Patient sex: F
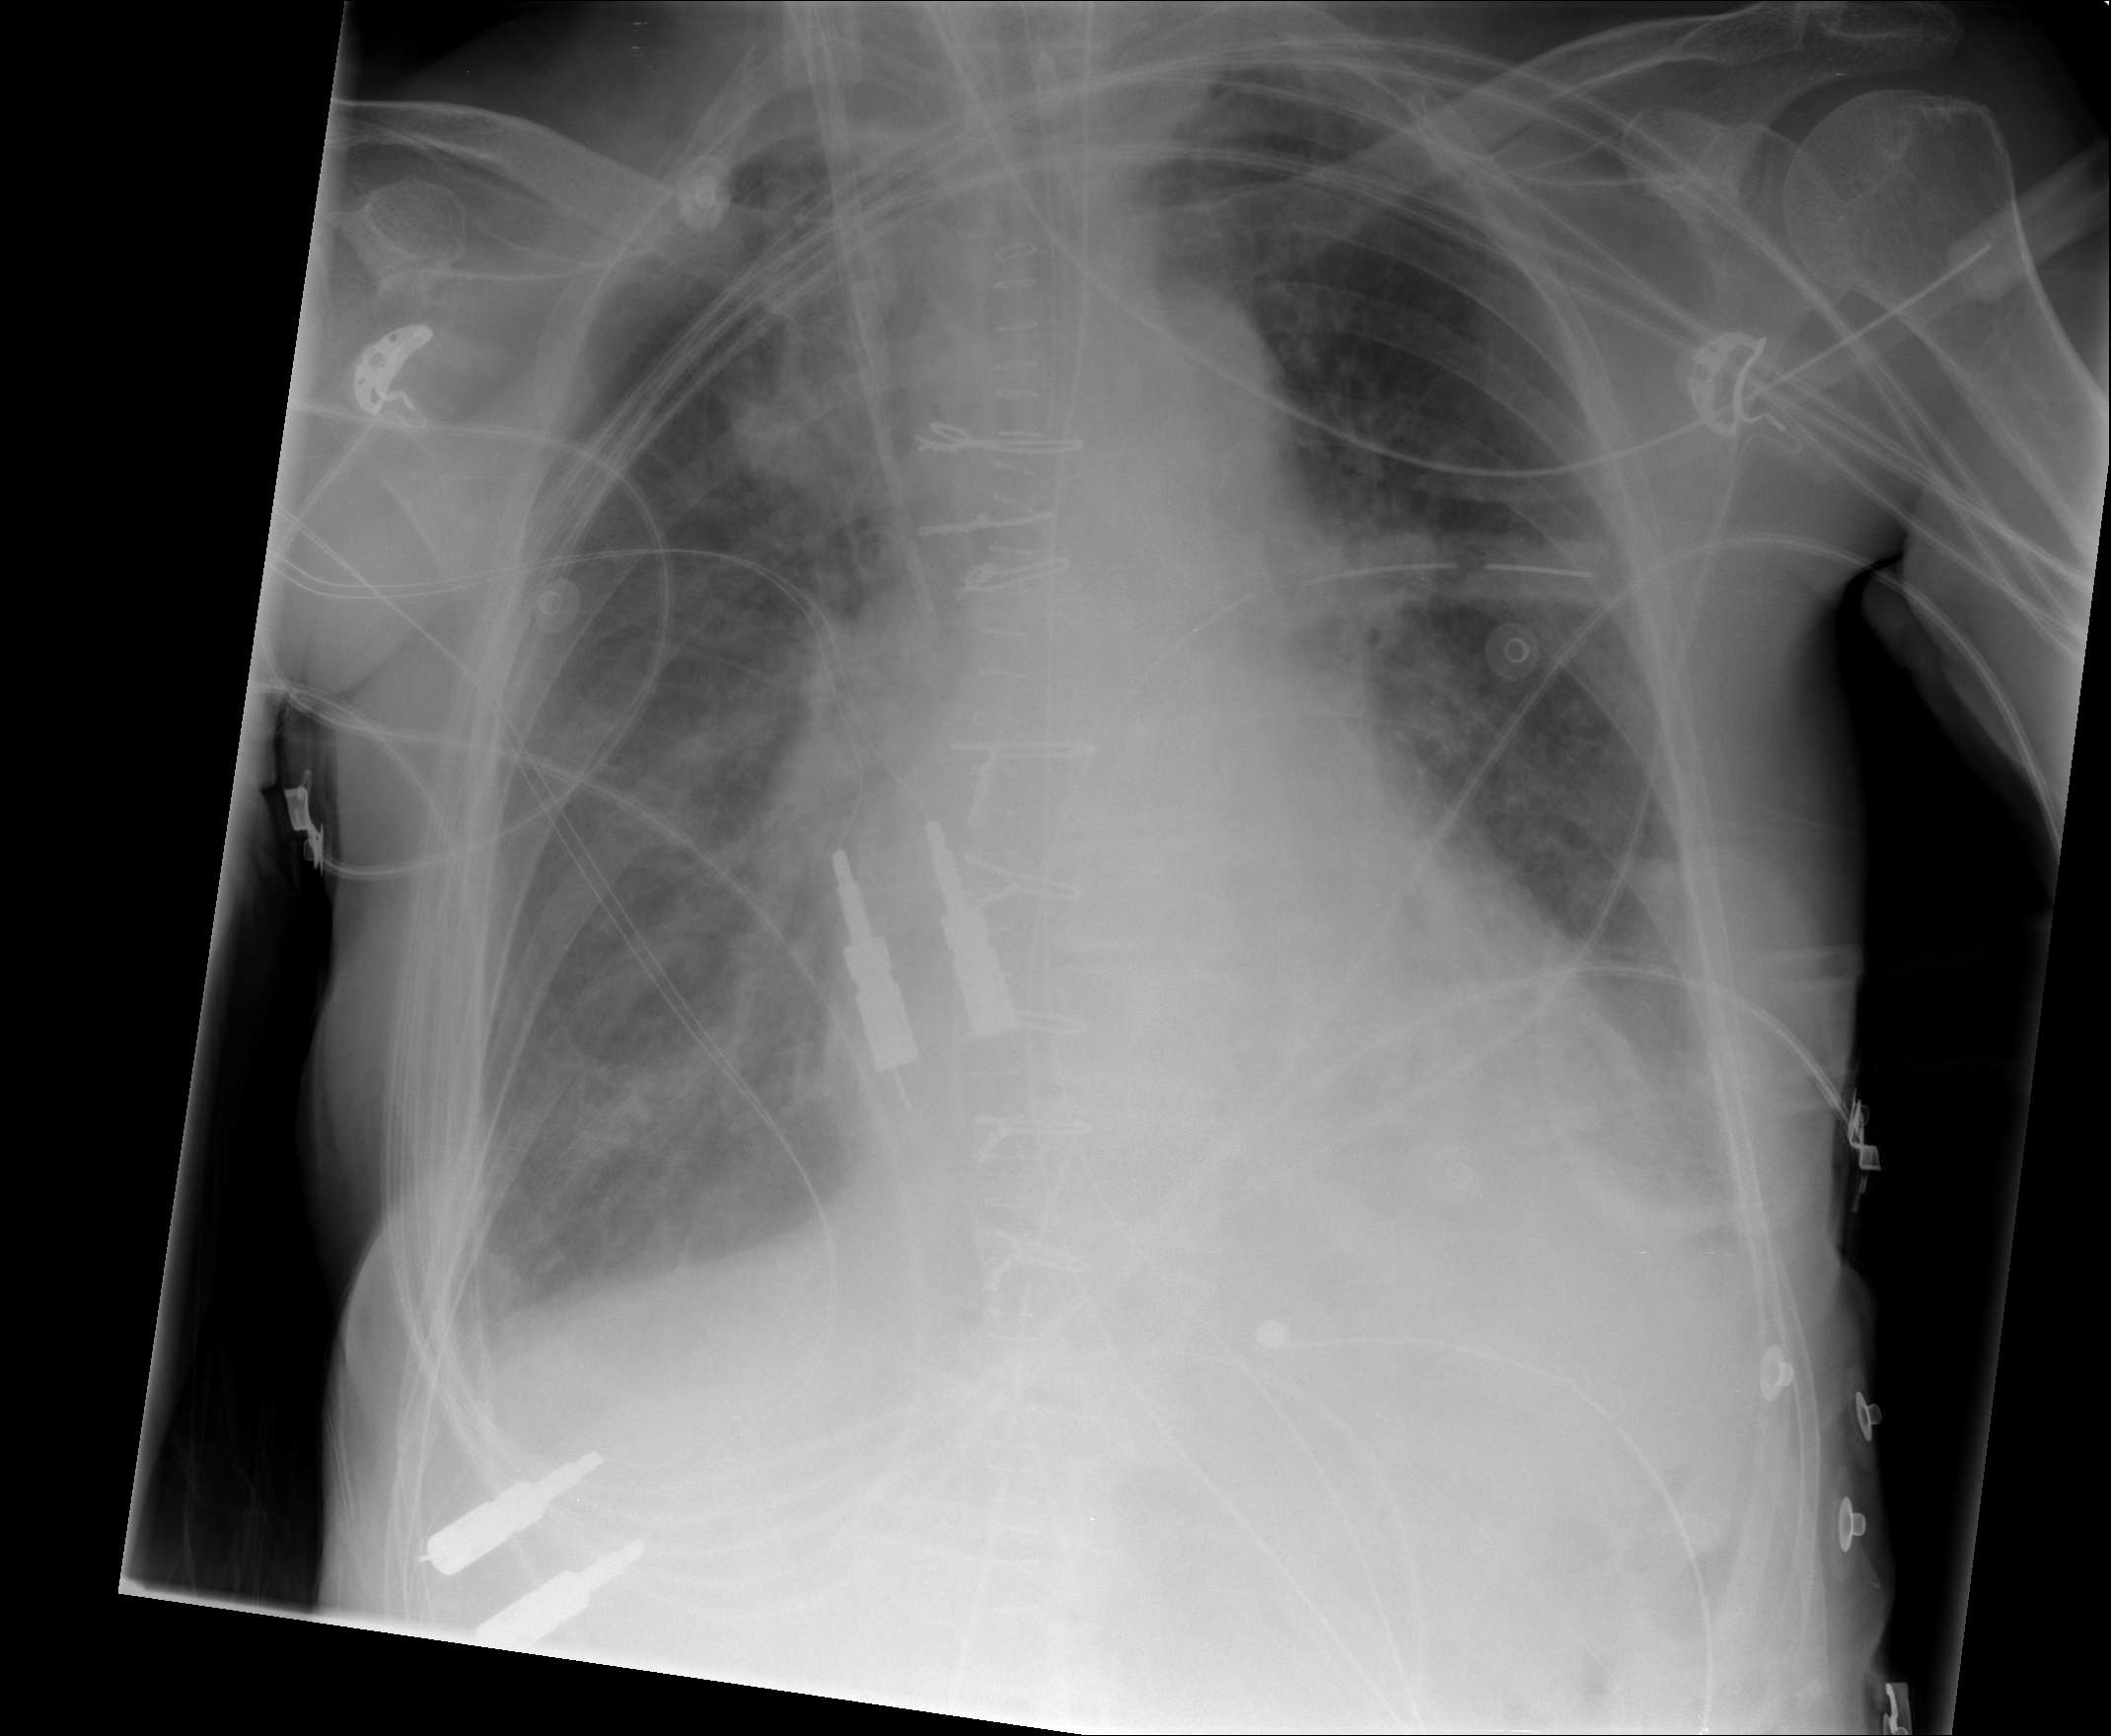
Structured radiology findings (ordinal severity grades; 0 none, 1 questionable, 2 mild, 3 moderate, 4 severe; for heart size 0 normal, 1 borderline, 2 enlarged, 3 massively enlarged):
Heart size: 1
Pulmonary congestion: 2
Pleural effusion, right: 2
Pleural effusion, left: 2
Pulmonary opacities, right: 2
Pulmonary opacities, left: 1
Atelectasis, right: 2
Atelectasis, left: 2